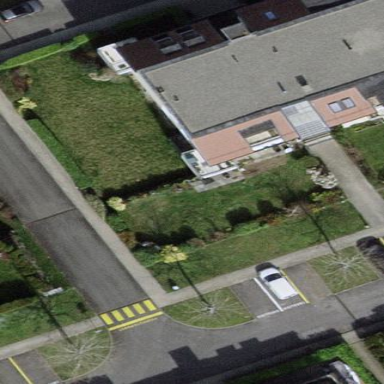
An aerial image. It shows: Garden enclosed by fence.